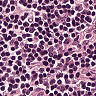
Metastatic tissue present: no